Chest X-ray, AP view. Patient: 47 years old, sex M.
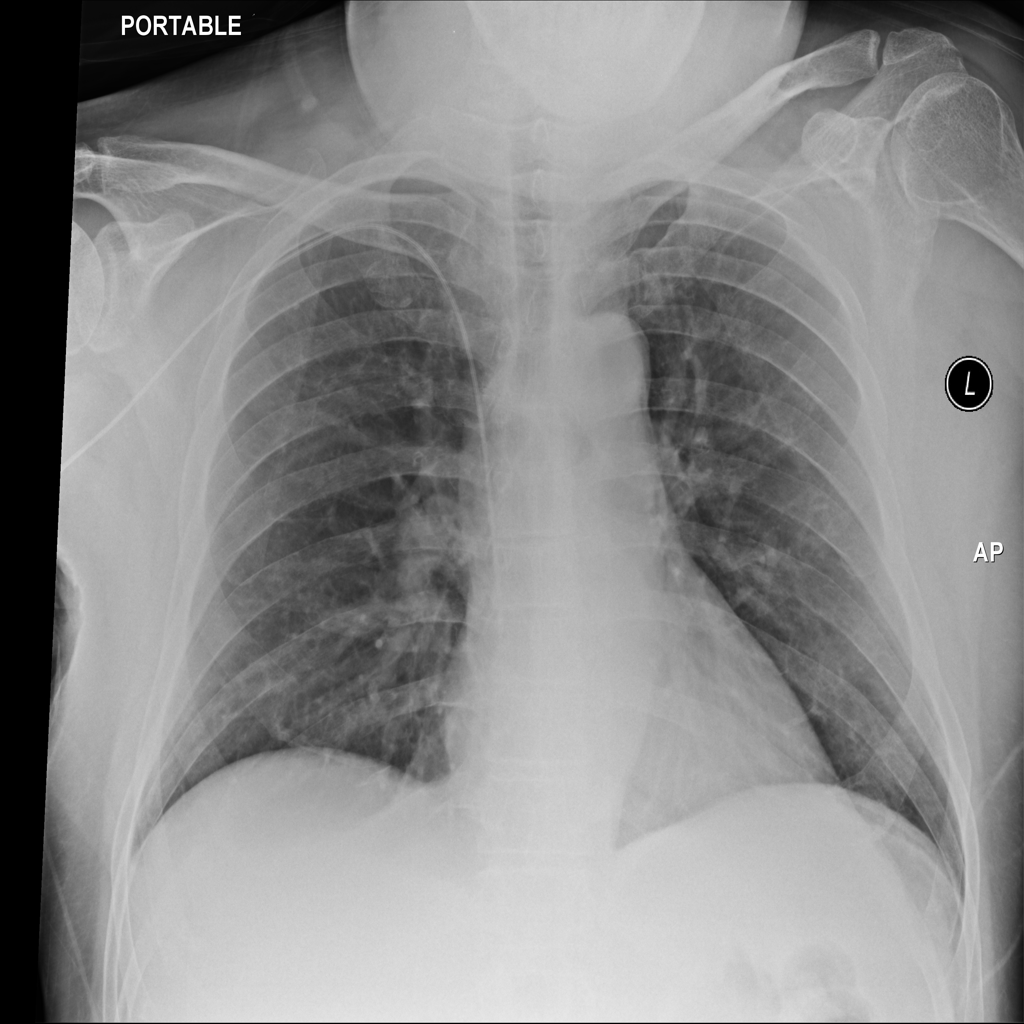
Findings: No Finding